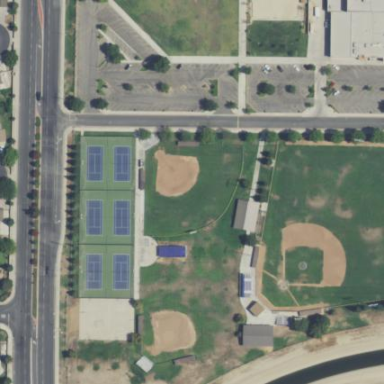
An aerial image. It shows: Softball pitch for leisure sports.